Question: Our application allows users to trace closed curves composed of straight lines and arcs. These closed curves can have holes within them which are also made up of straight lines and arcs. Something like this:

The number, position, orientation, diameter and sweep/angle of arc segments and straight segments is variable.
How do I go about calculating the area within the closed curve excluding the area of the holes? I know how this can be done by approximating the arcs with a series of line segments. But is there a better, more accurate algorithm to do this?
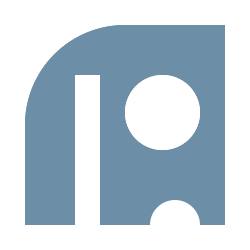
Answer: 1. The general approach is straightforward: the area of your region is calculated as the area of the external contour minus the areas of the holes. This takes care of the "hole" issue, so we can forget about holes. The problem now is calculating the area of "generalized polygon": a pseudo-polygon whose edges are either straight segments or arcs.
2. The ordinary Shoelace formula would give you the area of any ordinary polygon. But since we are dealing with a "generalized polygon", the formula is not immediately applicable because of arc edges. However, the basic idea behind the Shoelace formula can be adapted to this situation as well. Shoelace formula basically calculates a sum of signed areas of triangles OAB, built from point O(0,0) and points A and B of each edge AB of the polygon in question. Signedness of the area in this case means that the area shall be positive when OAB is a counterclockwise triangle and negative otherwise. See here for an illustration of how it works for polygon area calculation. In order to adapt this formula to your situation you have to find a way to calculate signed area of a "generalized triangle": a pseudo-triangle OAB in which OA and OB are straight segments, while AB can be an arc. That's a significantly simpler problem that is perfectly solvable.
That's basically all you need to do. The whole problem is reduced to a set of elementary problems: calculation of signed area of aforementioned "generalized triangle".